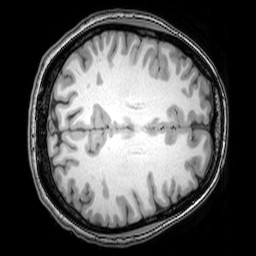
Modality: T1w
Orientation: axial
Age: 24
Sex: female
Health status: healthy
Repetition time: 0.081 s
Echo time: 0.037 s